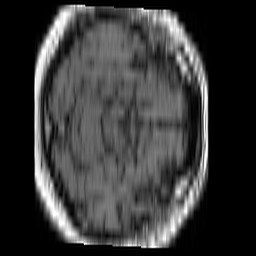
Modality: T1w
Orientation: axial
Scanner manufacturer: philips
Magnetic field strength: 1.5 T
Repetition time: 0.7041 s
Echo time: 0.015 s